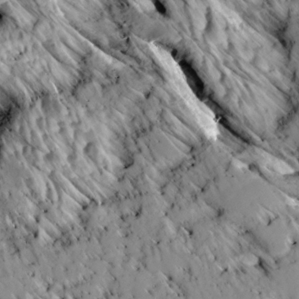
Label: non_frost